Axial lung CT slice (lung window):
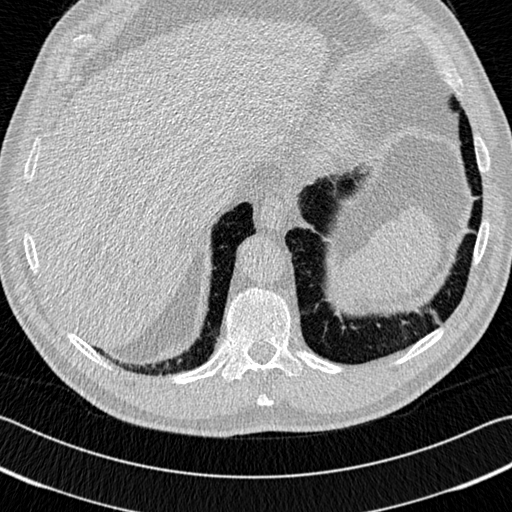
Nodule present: no